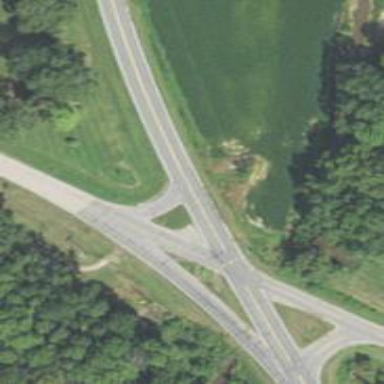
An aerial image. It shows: Secondary link road.